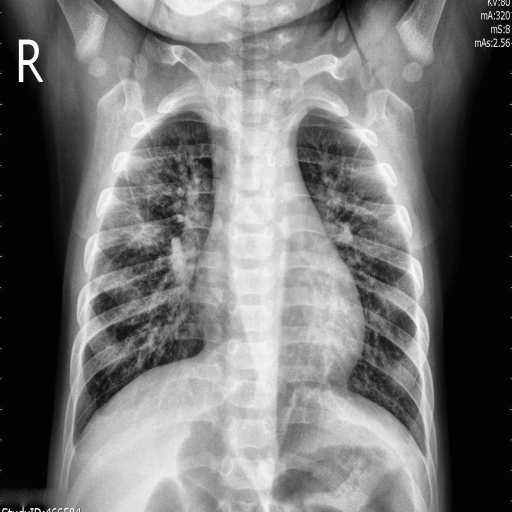
Finding: PNEUMONIA